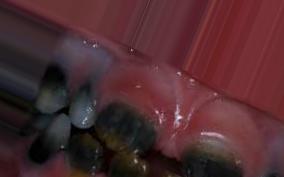
Condition: Tooth Discoloration